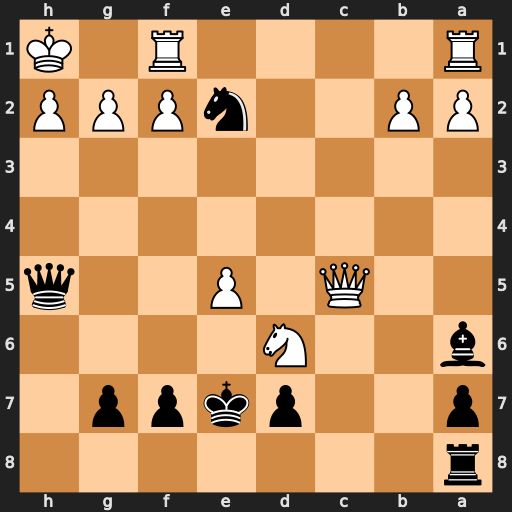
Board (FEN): r7/p2pkpp1/b2N4/2Q1P2q/8/8/PP2nPPP/R4R1K
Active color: b
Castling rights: -
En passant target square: -
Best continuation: Qxh2+ Kxh2 Rh8#